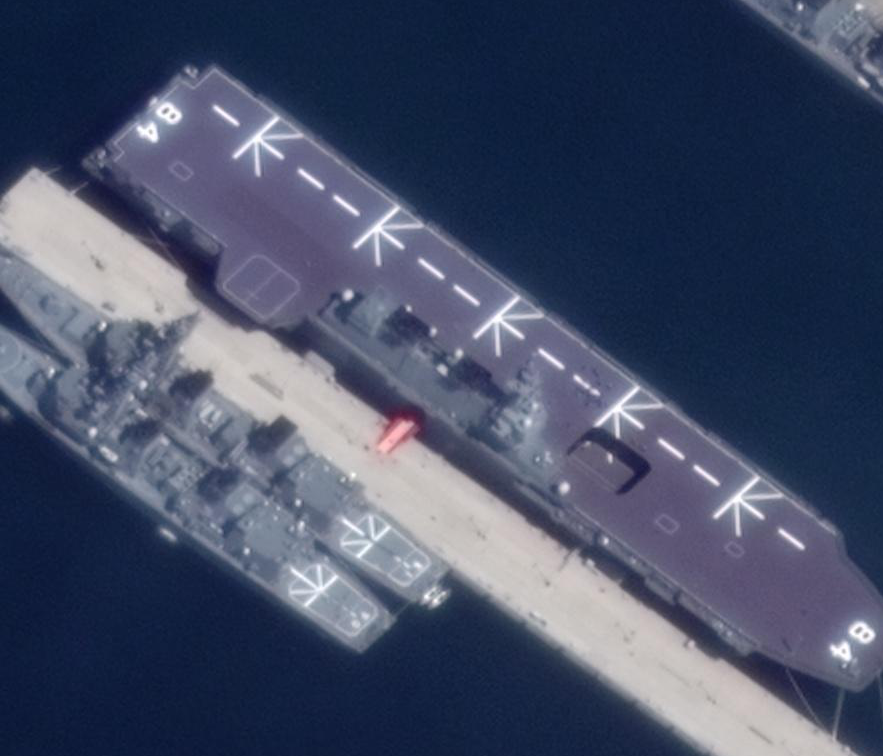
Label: assault